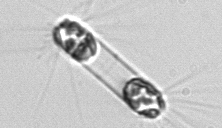
Label: Corethron_hystrix